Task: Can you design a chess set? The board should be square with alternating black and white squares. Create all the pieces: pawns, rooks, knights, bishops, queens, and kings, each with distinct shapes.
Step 4378:
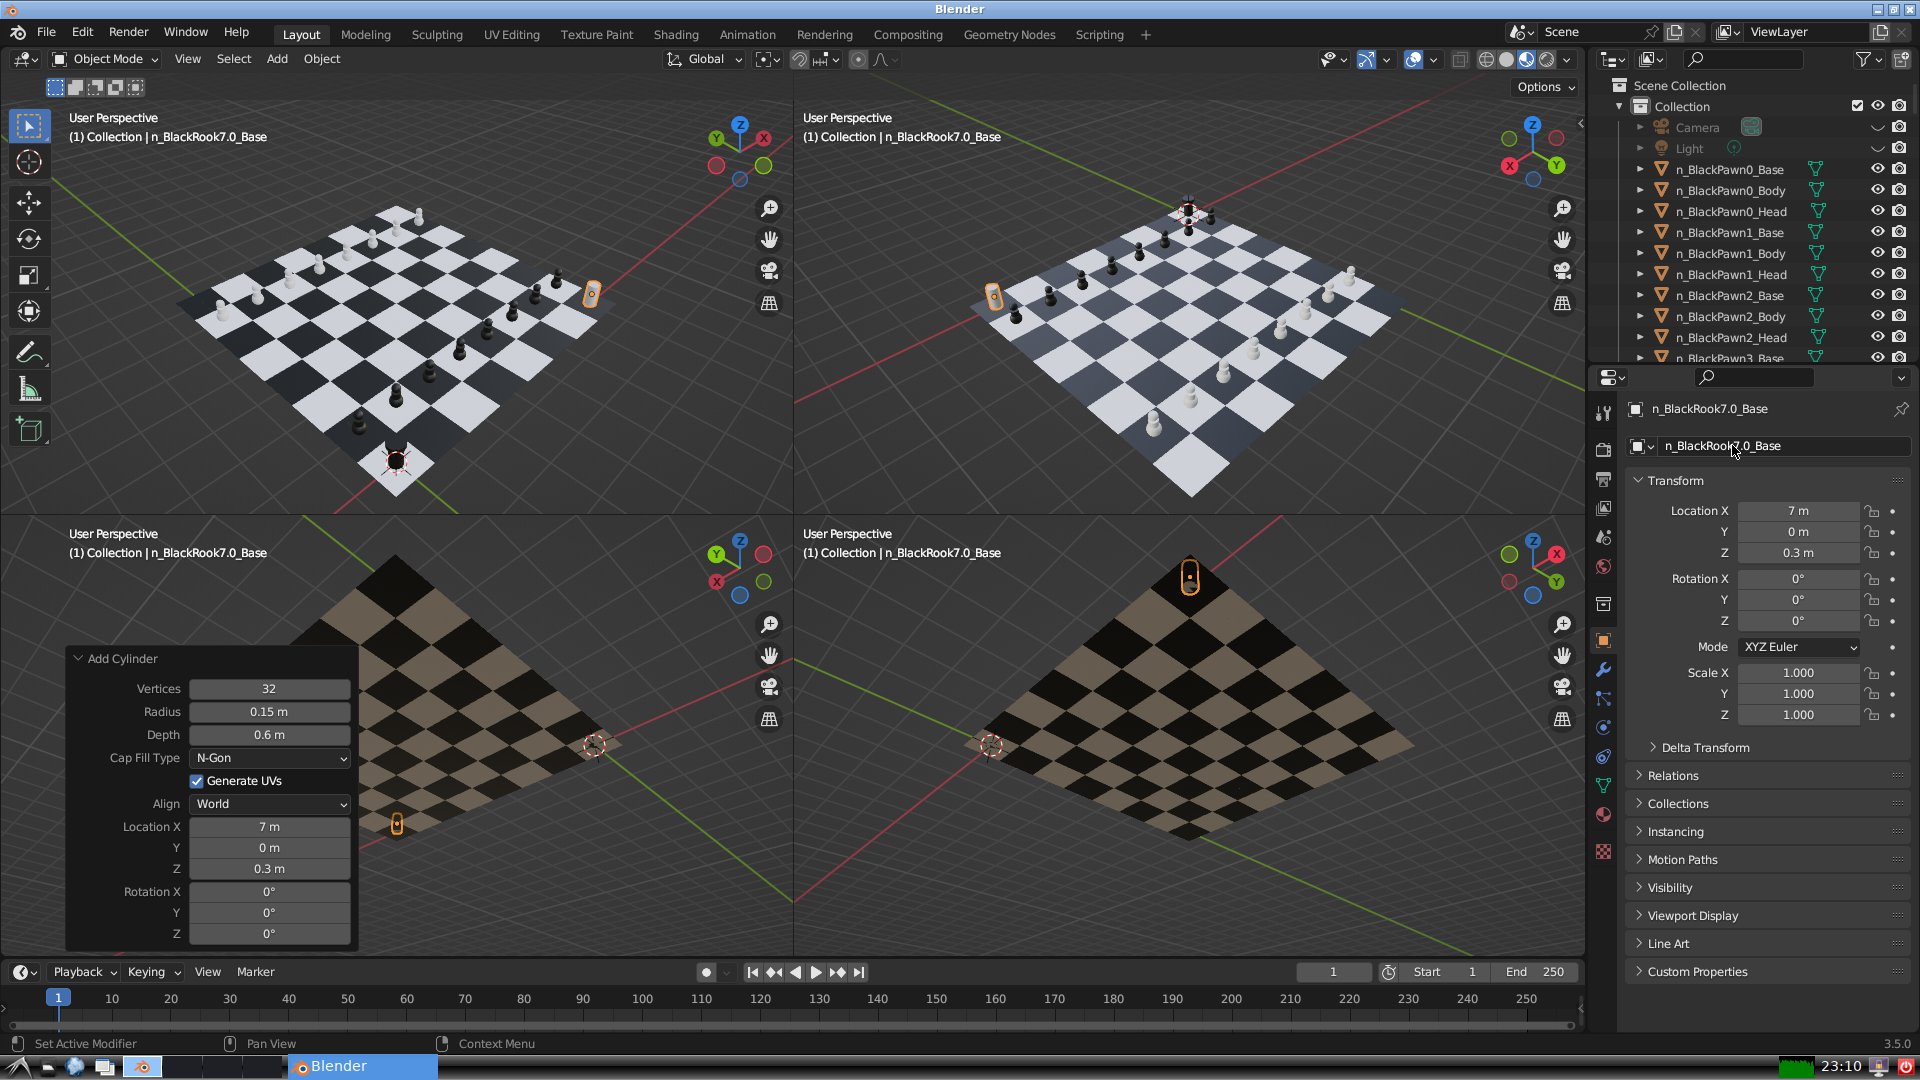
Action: {"mouse_move": [1603, 815]}